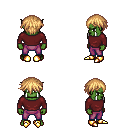
a pixel art fantasy rpg character, male body template, orc, green skin, maroon long-sleeve shirt, magenta pants, light blonde short bangs hairstyle, gold boots, four views (front, back, left, right), 2x2 character sprite sheet, small pixel art, hard edges, no anti-aliasing